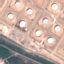
Label: Industrial